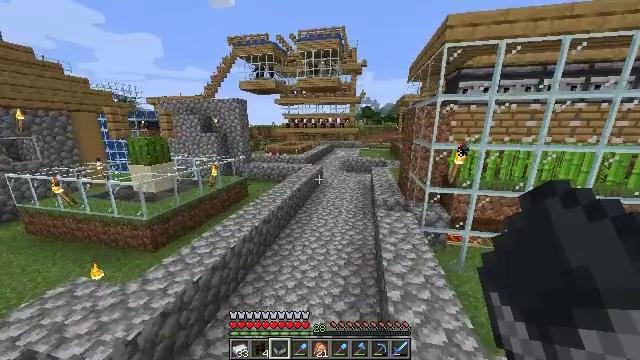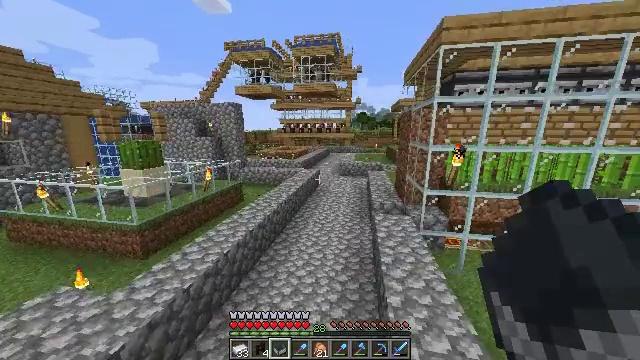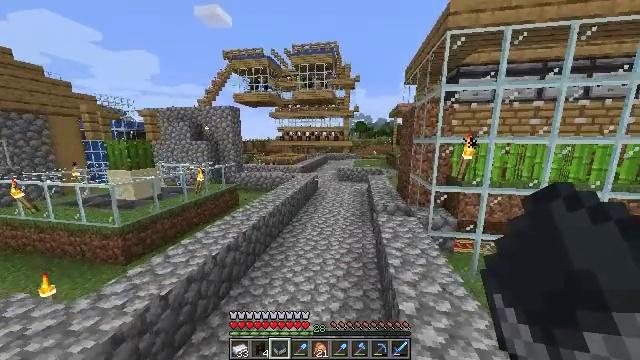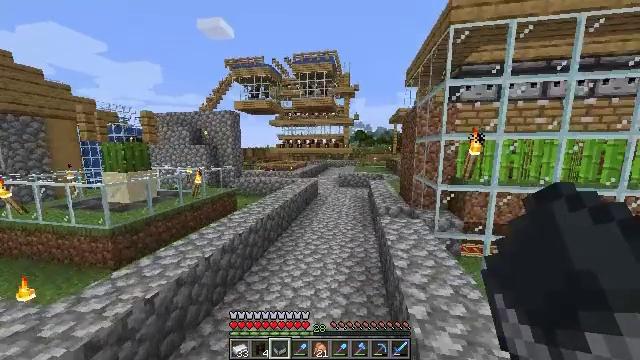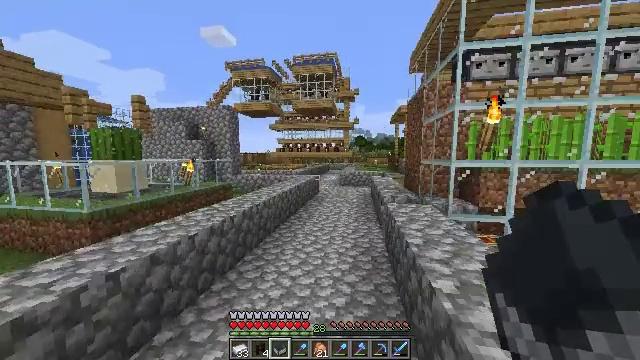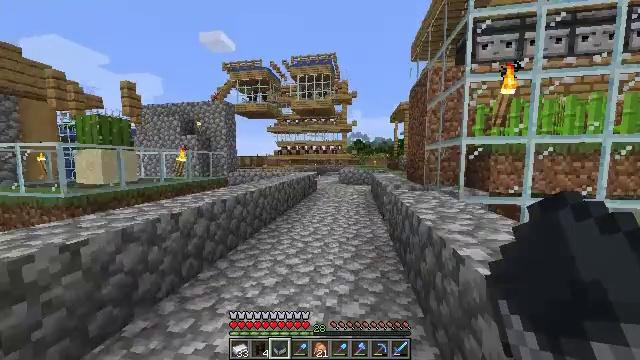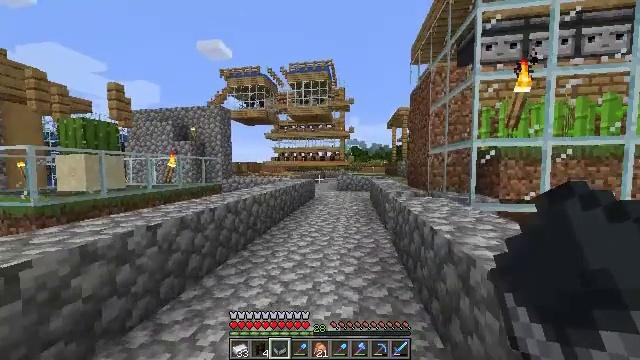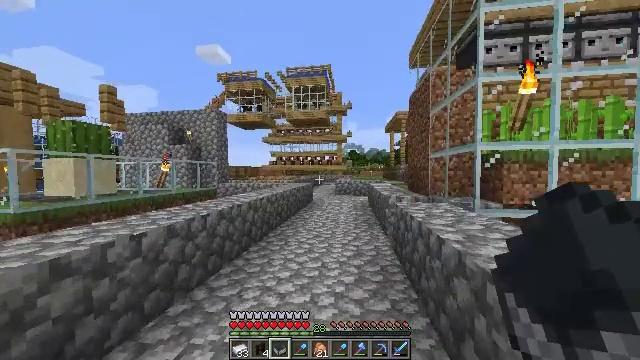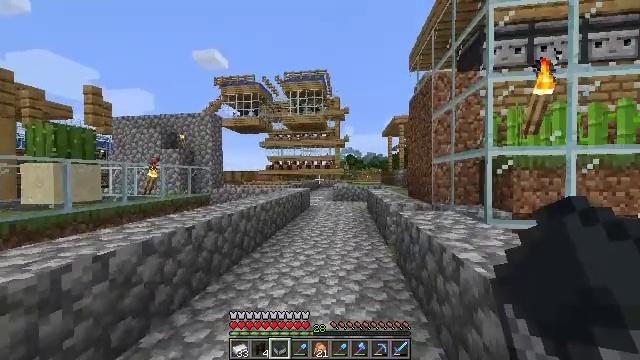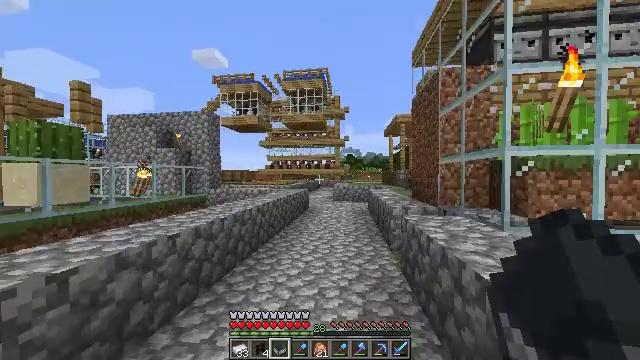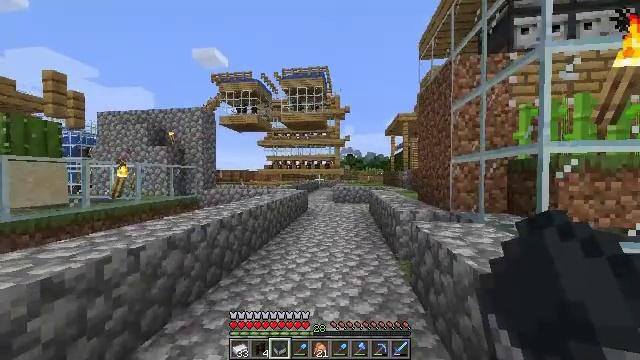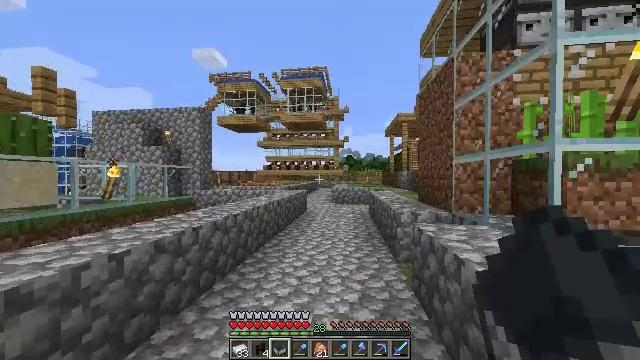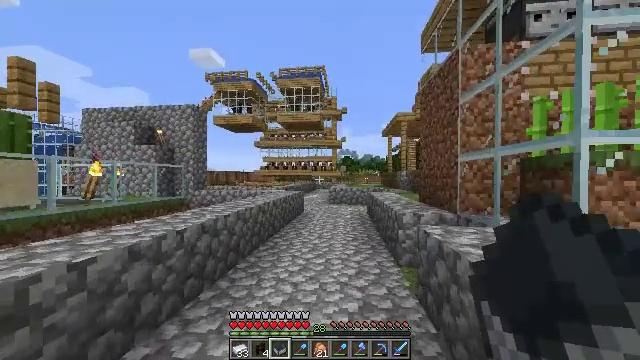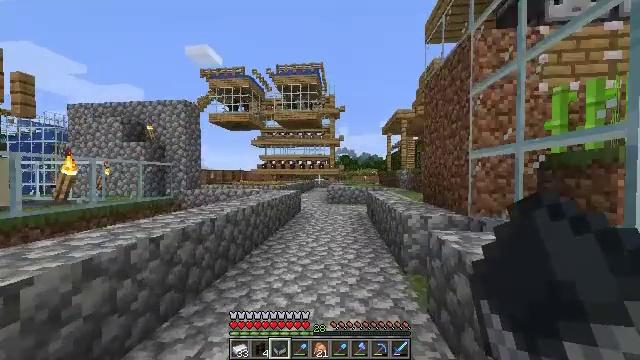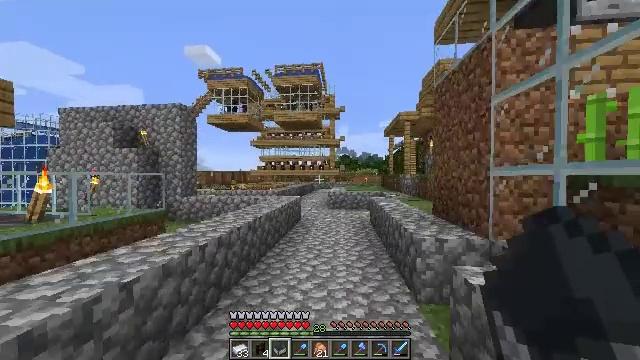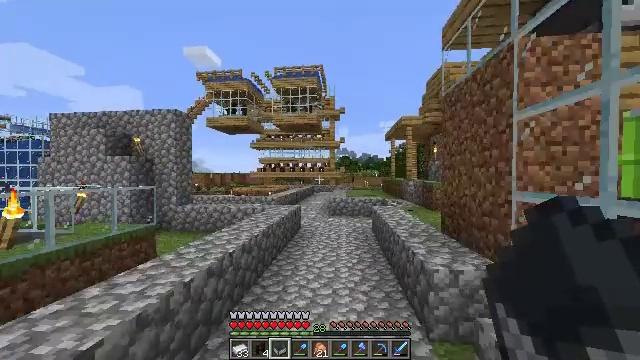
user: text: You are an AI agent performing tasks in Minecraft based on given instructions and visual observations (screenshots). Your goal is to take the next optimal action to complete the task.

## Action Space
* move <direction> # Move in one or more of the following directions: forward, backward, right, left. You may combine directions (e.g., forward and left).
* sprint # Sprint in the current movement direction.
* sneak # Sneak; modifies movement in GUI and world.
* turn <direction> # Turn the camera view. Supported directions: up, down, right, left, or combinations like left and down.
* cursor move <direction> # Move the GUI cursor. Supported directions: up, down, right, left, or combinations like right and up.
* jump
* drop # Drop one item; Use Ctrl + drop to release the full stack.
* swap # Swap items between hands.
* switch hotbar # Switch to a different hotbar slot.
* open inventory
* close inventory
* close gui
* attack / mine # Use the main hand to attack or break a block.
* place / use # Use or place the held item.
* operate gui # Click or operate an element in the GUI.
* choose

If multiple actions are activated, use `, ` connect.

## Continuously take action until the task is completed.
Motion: motion action
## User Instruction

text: Remove a nether brick fence from the inventory.
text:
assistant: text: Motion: move forward, sprint, turn right and up
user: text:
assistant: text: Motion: move forward, turn up
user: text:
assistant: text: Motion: move forward, sprint, turn up
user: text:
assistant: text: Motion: move forward, sprint, turn up
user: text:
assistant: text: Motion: move forward, sprint, turn up
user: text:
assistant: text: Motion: move forward, turn up
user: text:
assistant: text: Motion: move forward, turn up
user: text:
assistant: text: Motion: move forward, turn up
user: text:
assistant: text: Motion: move forward
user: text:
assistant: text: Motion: move forward
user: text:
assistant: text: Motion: move forward
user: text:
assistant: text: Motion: move forward
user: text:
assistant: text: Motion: move forward
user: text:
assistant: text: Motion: move forward, jump
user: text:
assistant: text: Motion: move forward, jump
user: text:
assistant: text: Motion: move forward, jump
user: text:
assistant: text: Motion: move forward, jump
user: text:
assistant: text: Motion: move forward, jump
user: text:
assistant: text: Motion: move forward, jump
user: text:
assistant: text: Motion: move forward, jump
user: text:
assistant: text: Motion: move forward, jump
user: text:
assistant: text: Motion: move forward, jump
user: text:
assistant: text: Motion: move forward, jump
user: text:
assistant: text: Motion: move forward, jump
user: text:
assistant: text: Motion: move forward, sprint, jump
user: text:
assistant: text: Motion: move forward, sprint, jump
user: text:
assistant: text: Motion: move forward, sprint, jump
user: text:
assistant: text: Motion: move forward, jump
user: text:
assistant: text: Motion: move forward, jump
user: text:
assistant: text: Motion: move forward, jump